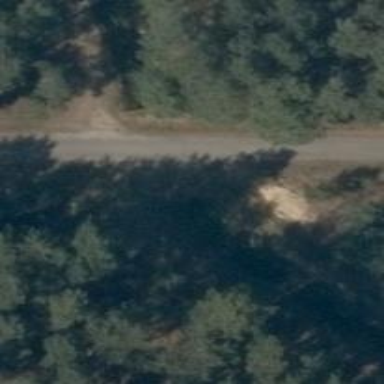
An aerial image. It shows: Asphalt track on bridge. The track is specifically designed for forestry vehicles and has grade1 tracktype.